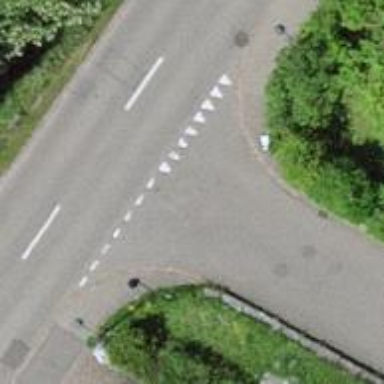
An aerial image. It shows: Road with "give way" sign.